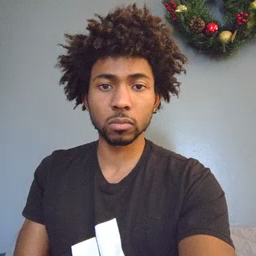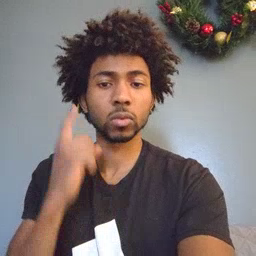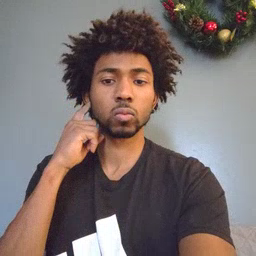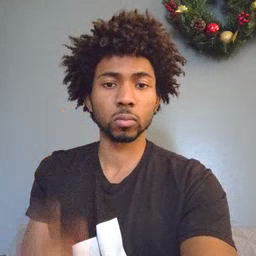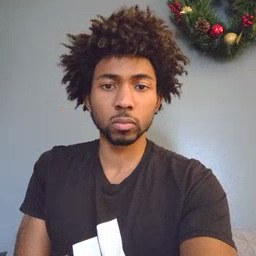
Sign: hear